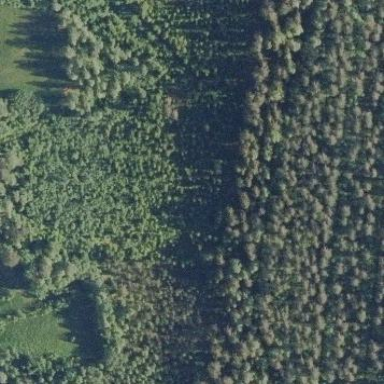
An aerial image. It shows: Mixed woodland with various types of leaves.